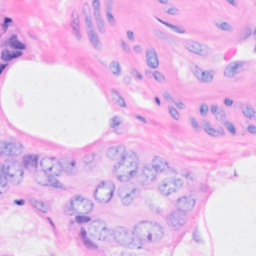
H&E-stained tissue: Breast